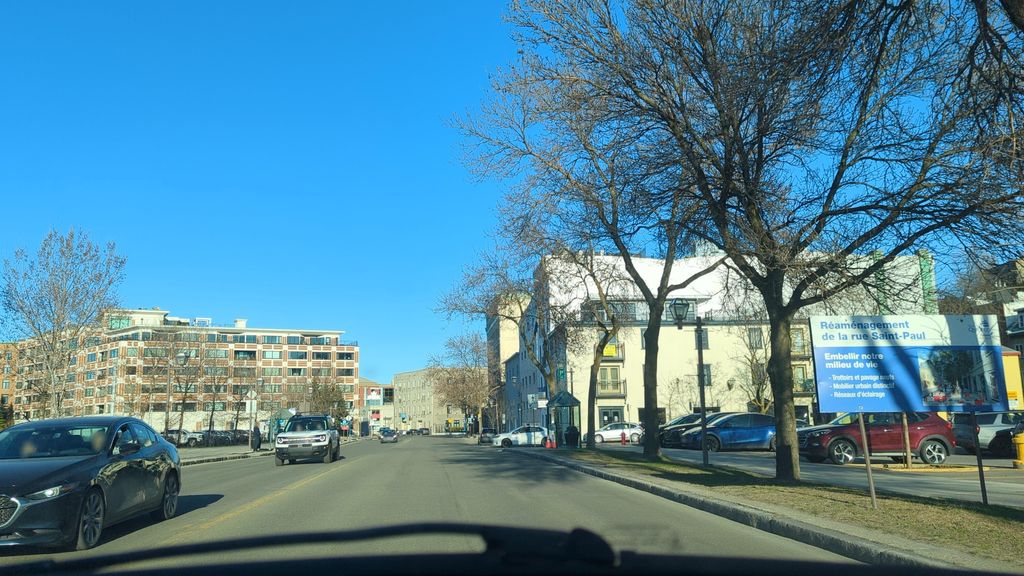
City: quebec_city